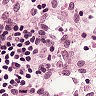
Metastatic tissue present: no